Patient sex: F
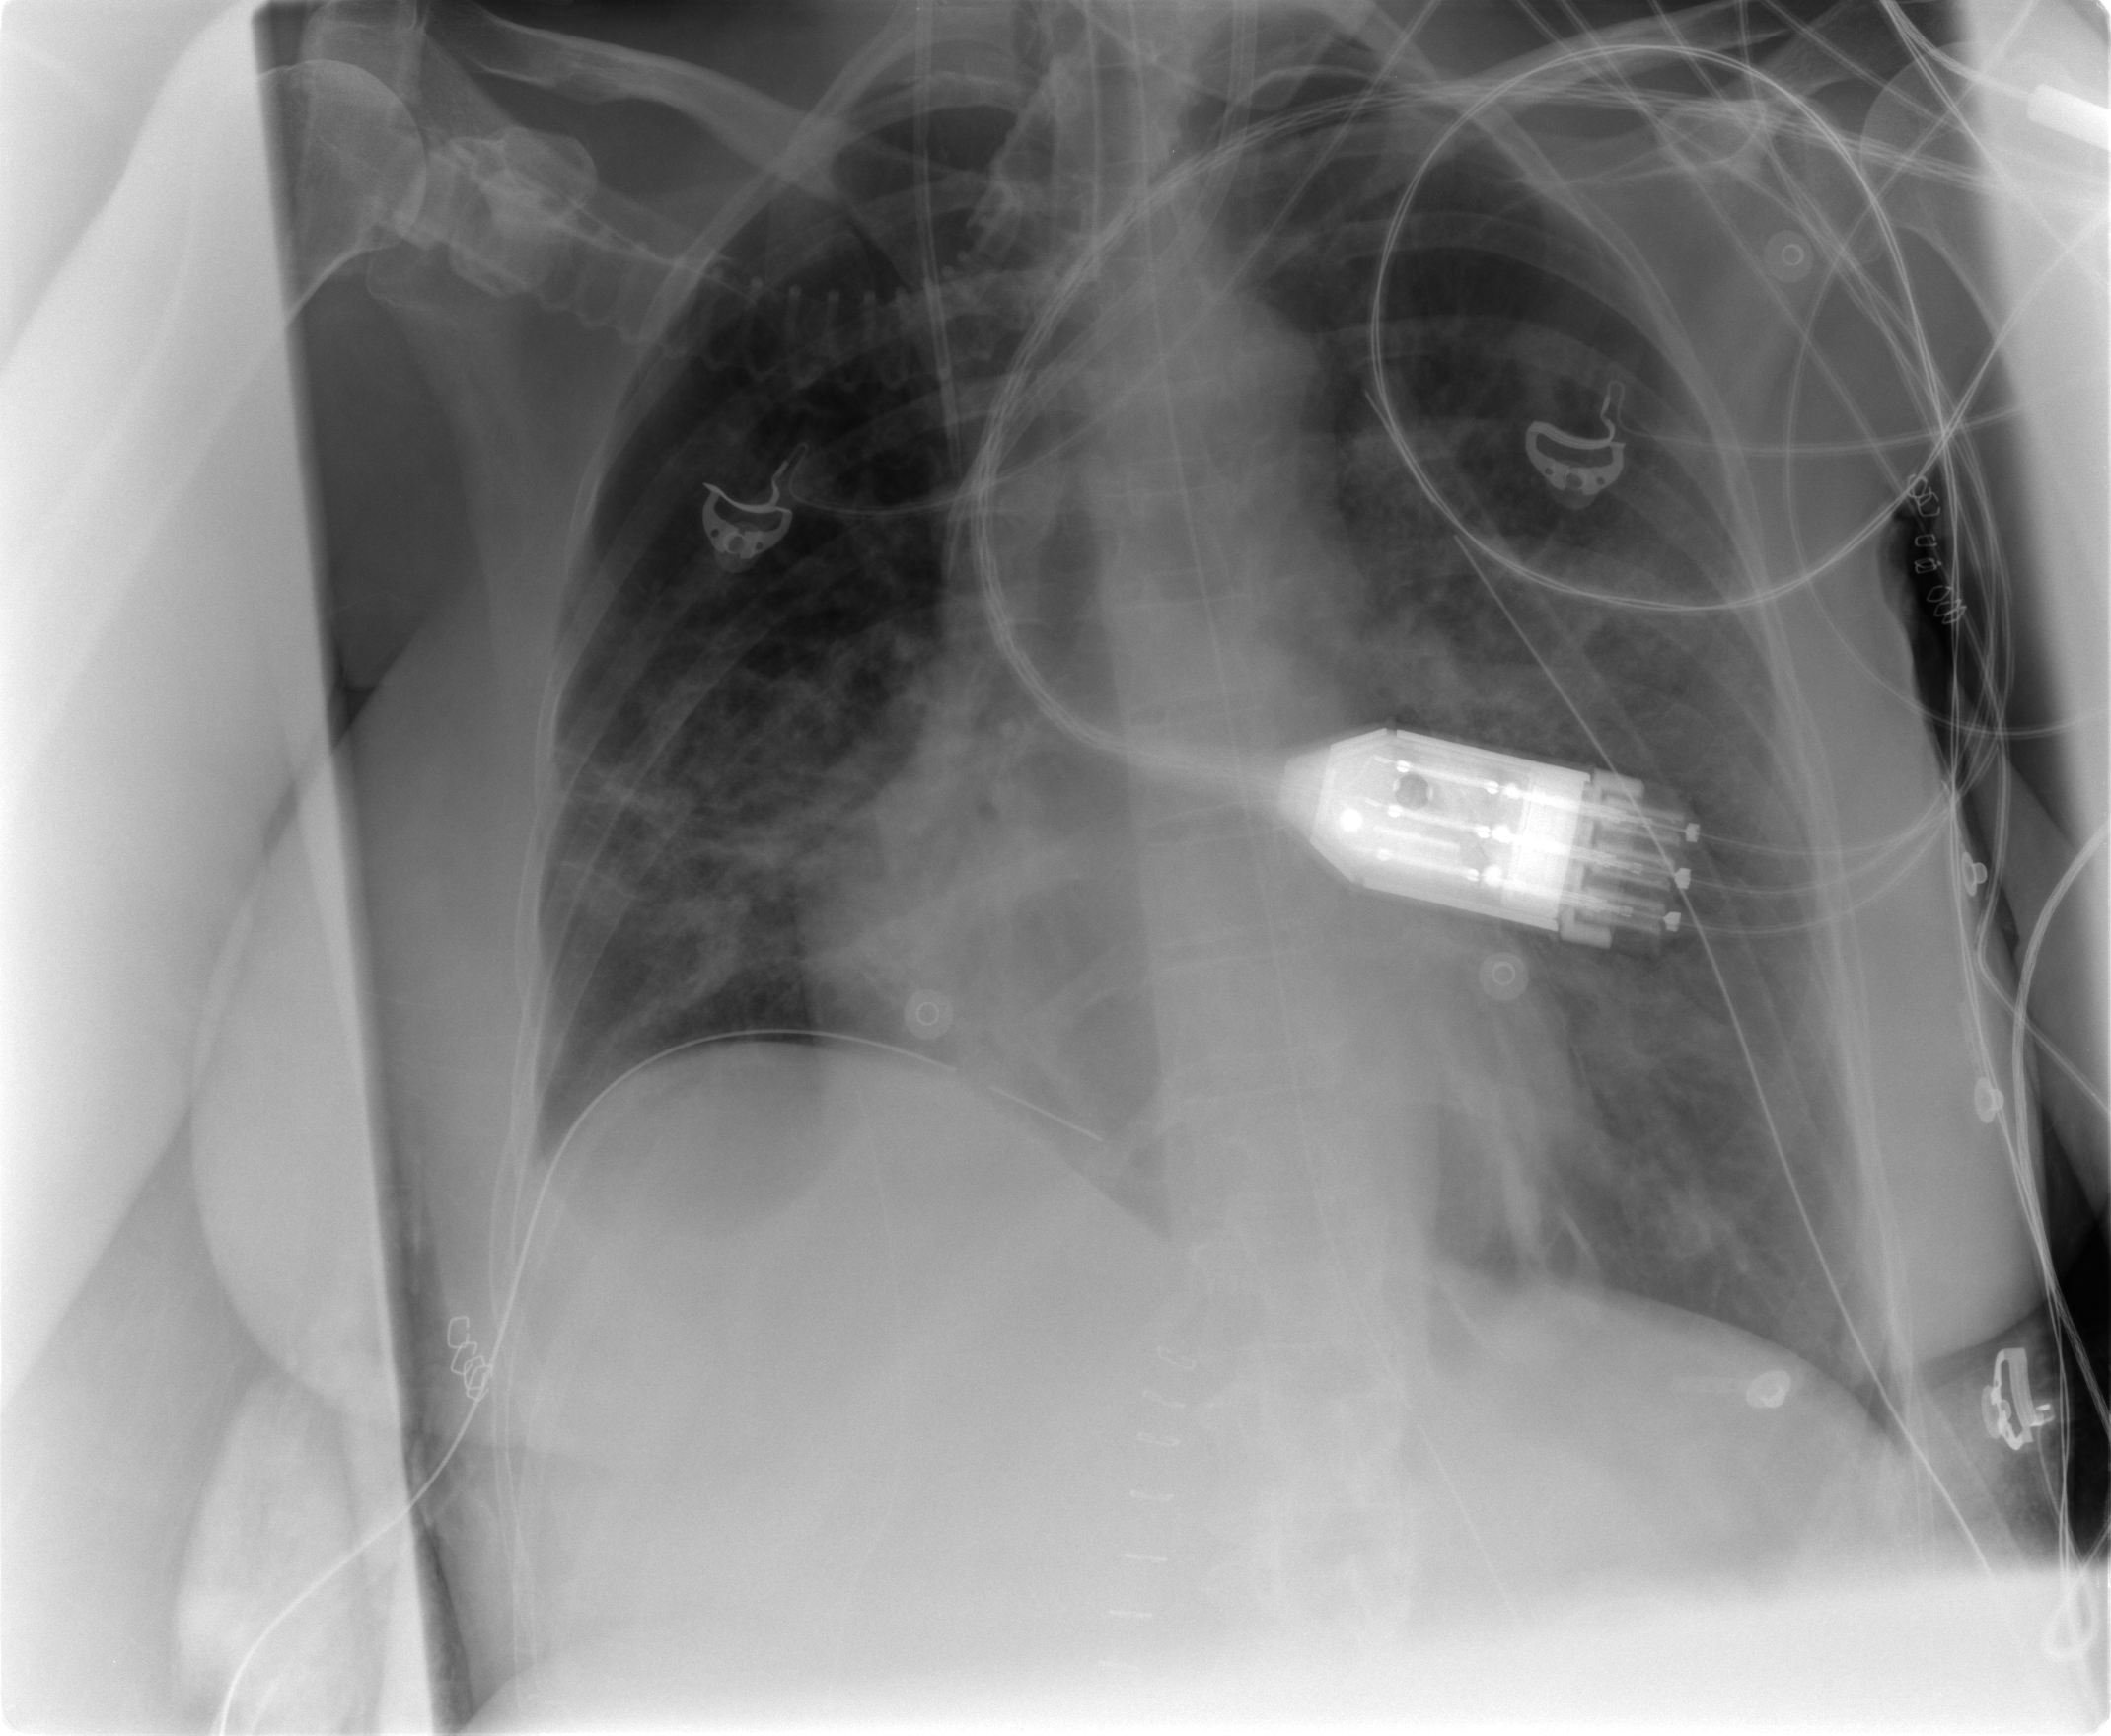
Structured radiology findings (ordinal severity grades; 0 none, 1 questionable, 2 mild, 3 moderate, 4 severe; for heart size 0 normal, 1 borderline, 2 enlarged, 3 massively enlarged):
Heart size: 1
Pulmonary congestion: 1
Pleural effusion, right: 0
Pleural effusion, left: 0
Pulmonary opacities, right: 1
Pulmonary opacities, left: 2
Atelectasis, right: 2
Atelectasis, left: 1